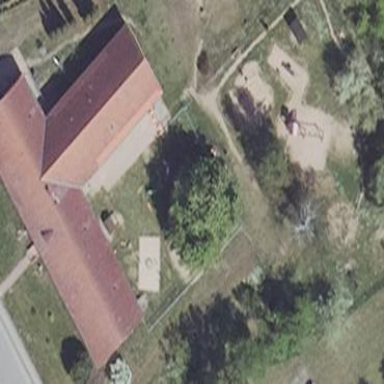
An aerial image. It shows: Kindergarten.